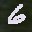
Label: 6